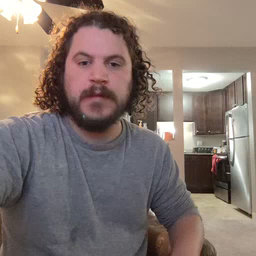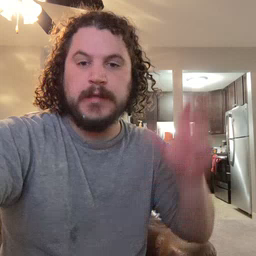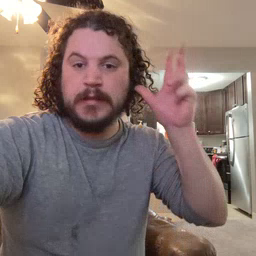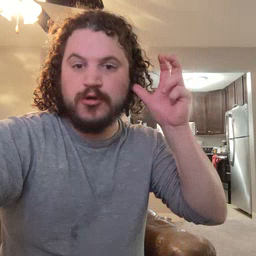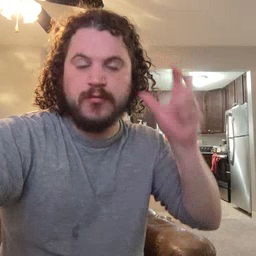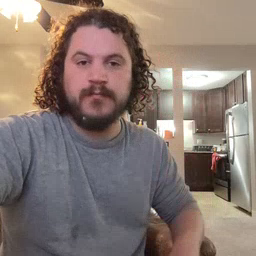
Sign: hear